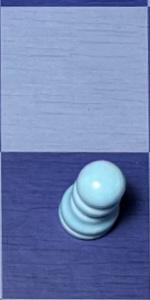
Label: Pawn_White